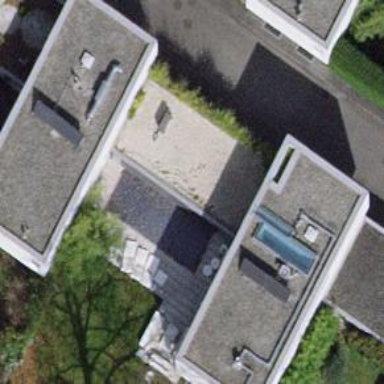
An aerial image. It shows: View of roof of building.